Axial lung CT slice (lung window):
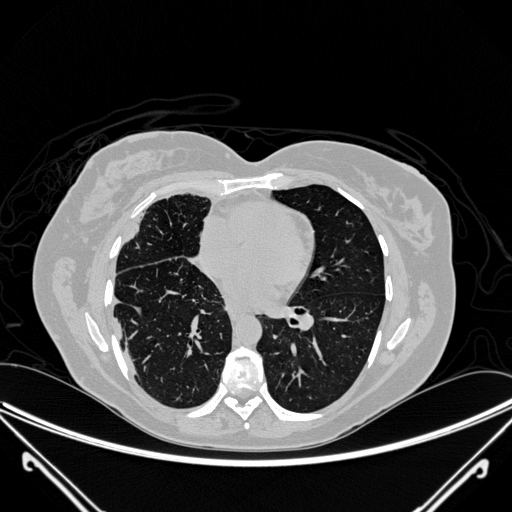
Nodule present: no